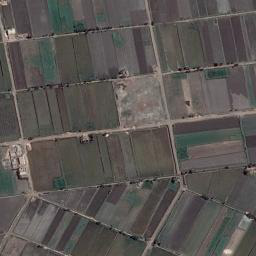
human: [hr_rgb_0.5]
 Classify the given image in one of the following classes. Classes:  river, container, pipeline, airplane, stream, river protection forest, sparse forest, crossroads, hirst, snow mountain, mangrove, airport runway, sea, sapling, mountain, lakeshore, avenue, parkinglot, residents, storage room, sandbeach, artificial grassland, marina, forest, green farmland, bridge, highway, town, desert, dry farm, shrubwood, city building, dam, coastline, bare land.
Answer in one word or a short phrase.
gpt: green farmland